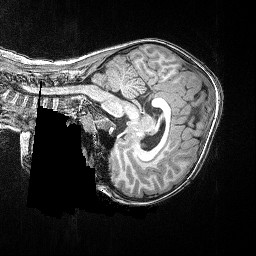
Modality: T1w
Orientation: sagittal
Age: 83
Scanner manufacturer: siemens
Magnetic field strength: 3 T
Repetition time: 2.5 s
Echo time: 0.00347 s